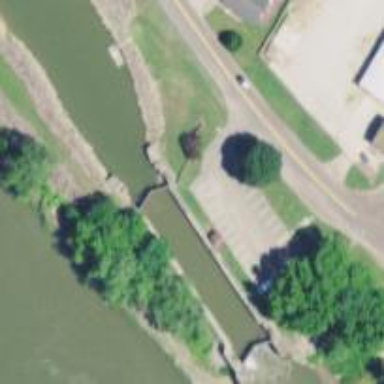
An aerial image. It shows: Lock gate on waterway.